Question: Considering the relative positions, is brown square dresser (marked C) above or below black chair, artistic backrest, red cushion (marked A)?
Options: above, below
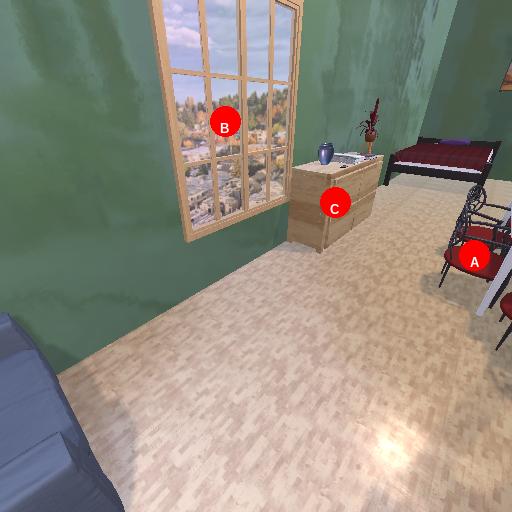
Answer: above